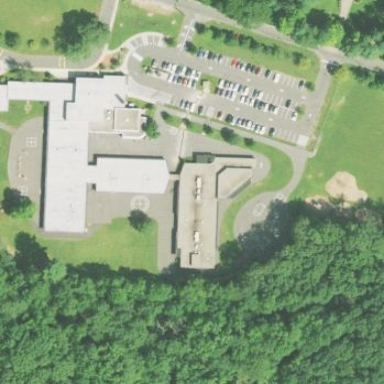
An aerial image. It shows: School.